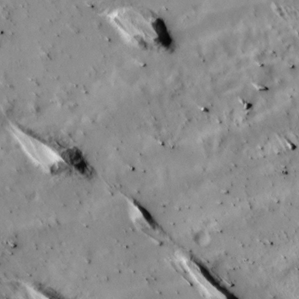
Label: non_frost